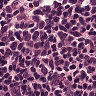
Metastatic tissue present: no